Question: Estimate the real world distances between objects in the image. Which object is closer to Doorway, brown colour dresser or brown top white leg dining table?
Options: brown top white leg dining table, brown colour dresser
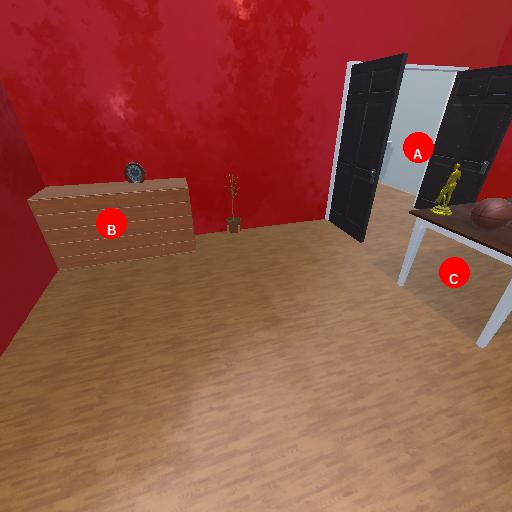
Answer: brown top white leg dining table